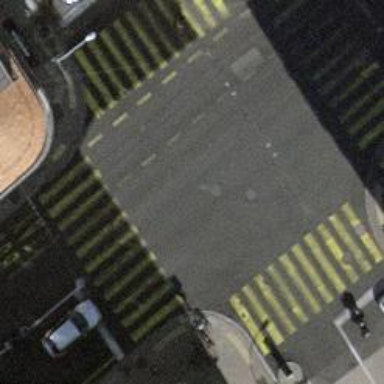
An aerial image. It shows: Road with traffic signals.